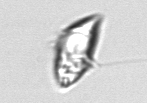
Label: Gyrodinium